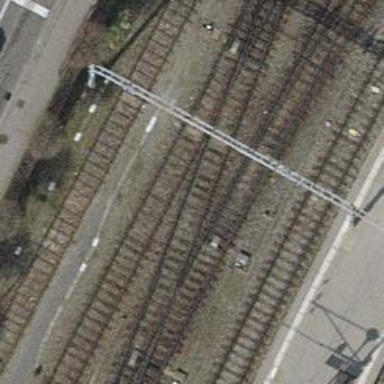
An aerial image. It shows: Rail yard with electrified contact lines for the trains.